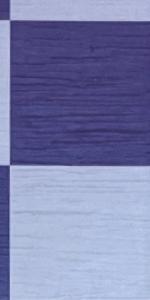
Label: Empty